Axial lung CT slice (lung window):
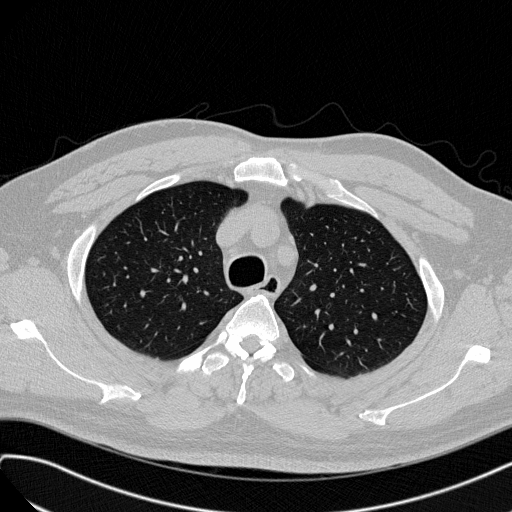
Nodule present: no